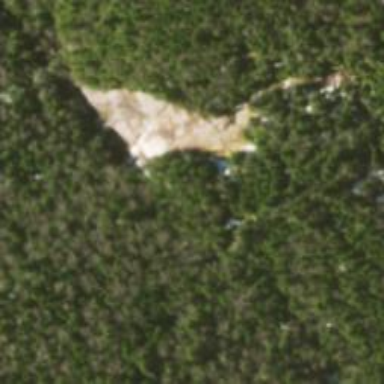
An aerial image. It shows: Breathtaking waterfall cascading down cliff.